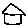
Label: house